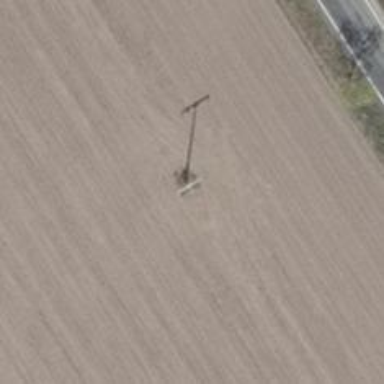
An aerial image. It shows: Power pole.